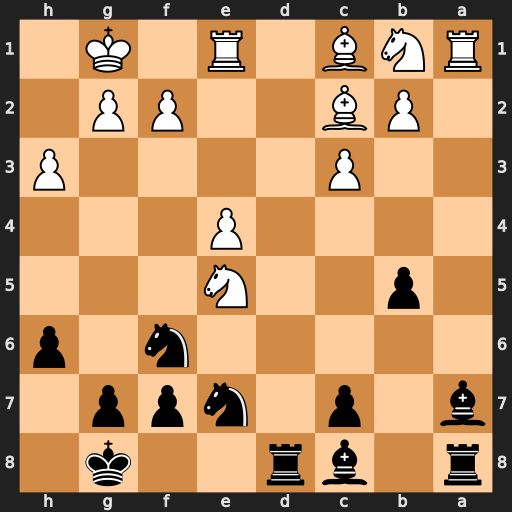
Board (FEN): r1br2k1/b1p1npp1/5n1p/1p2N3/4P3/2P4P/1PB2PP1/RNB1R1K1
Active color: b
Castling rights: -
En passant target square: -
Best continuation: Bxf2+ Kxf2 Rxa1